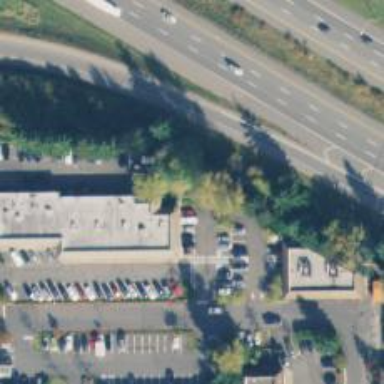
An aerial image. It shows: Veterinary facility.